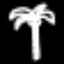
Label: palm tree